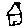
Label: house